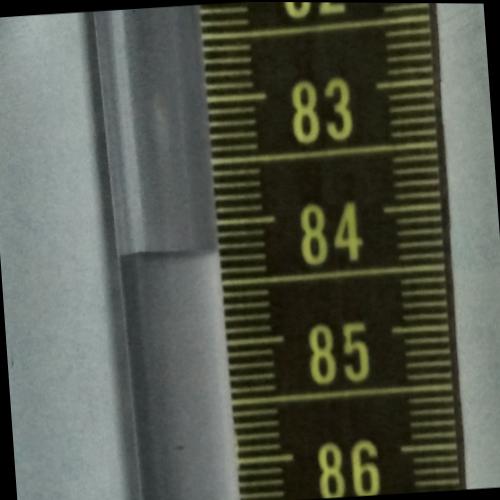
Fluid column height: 84.3 cm